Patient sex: M
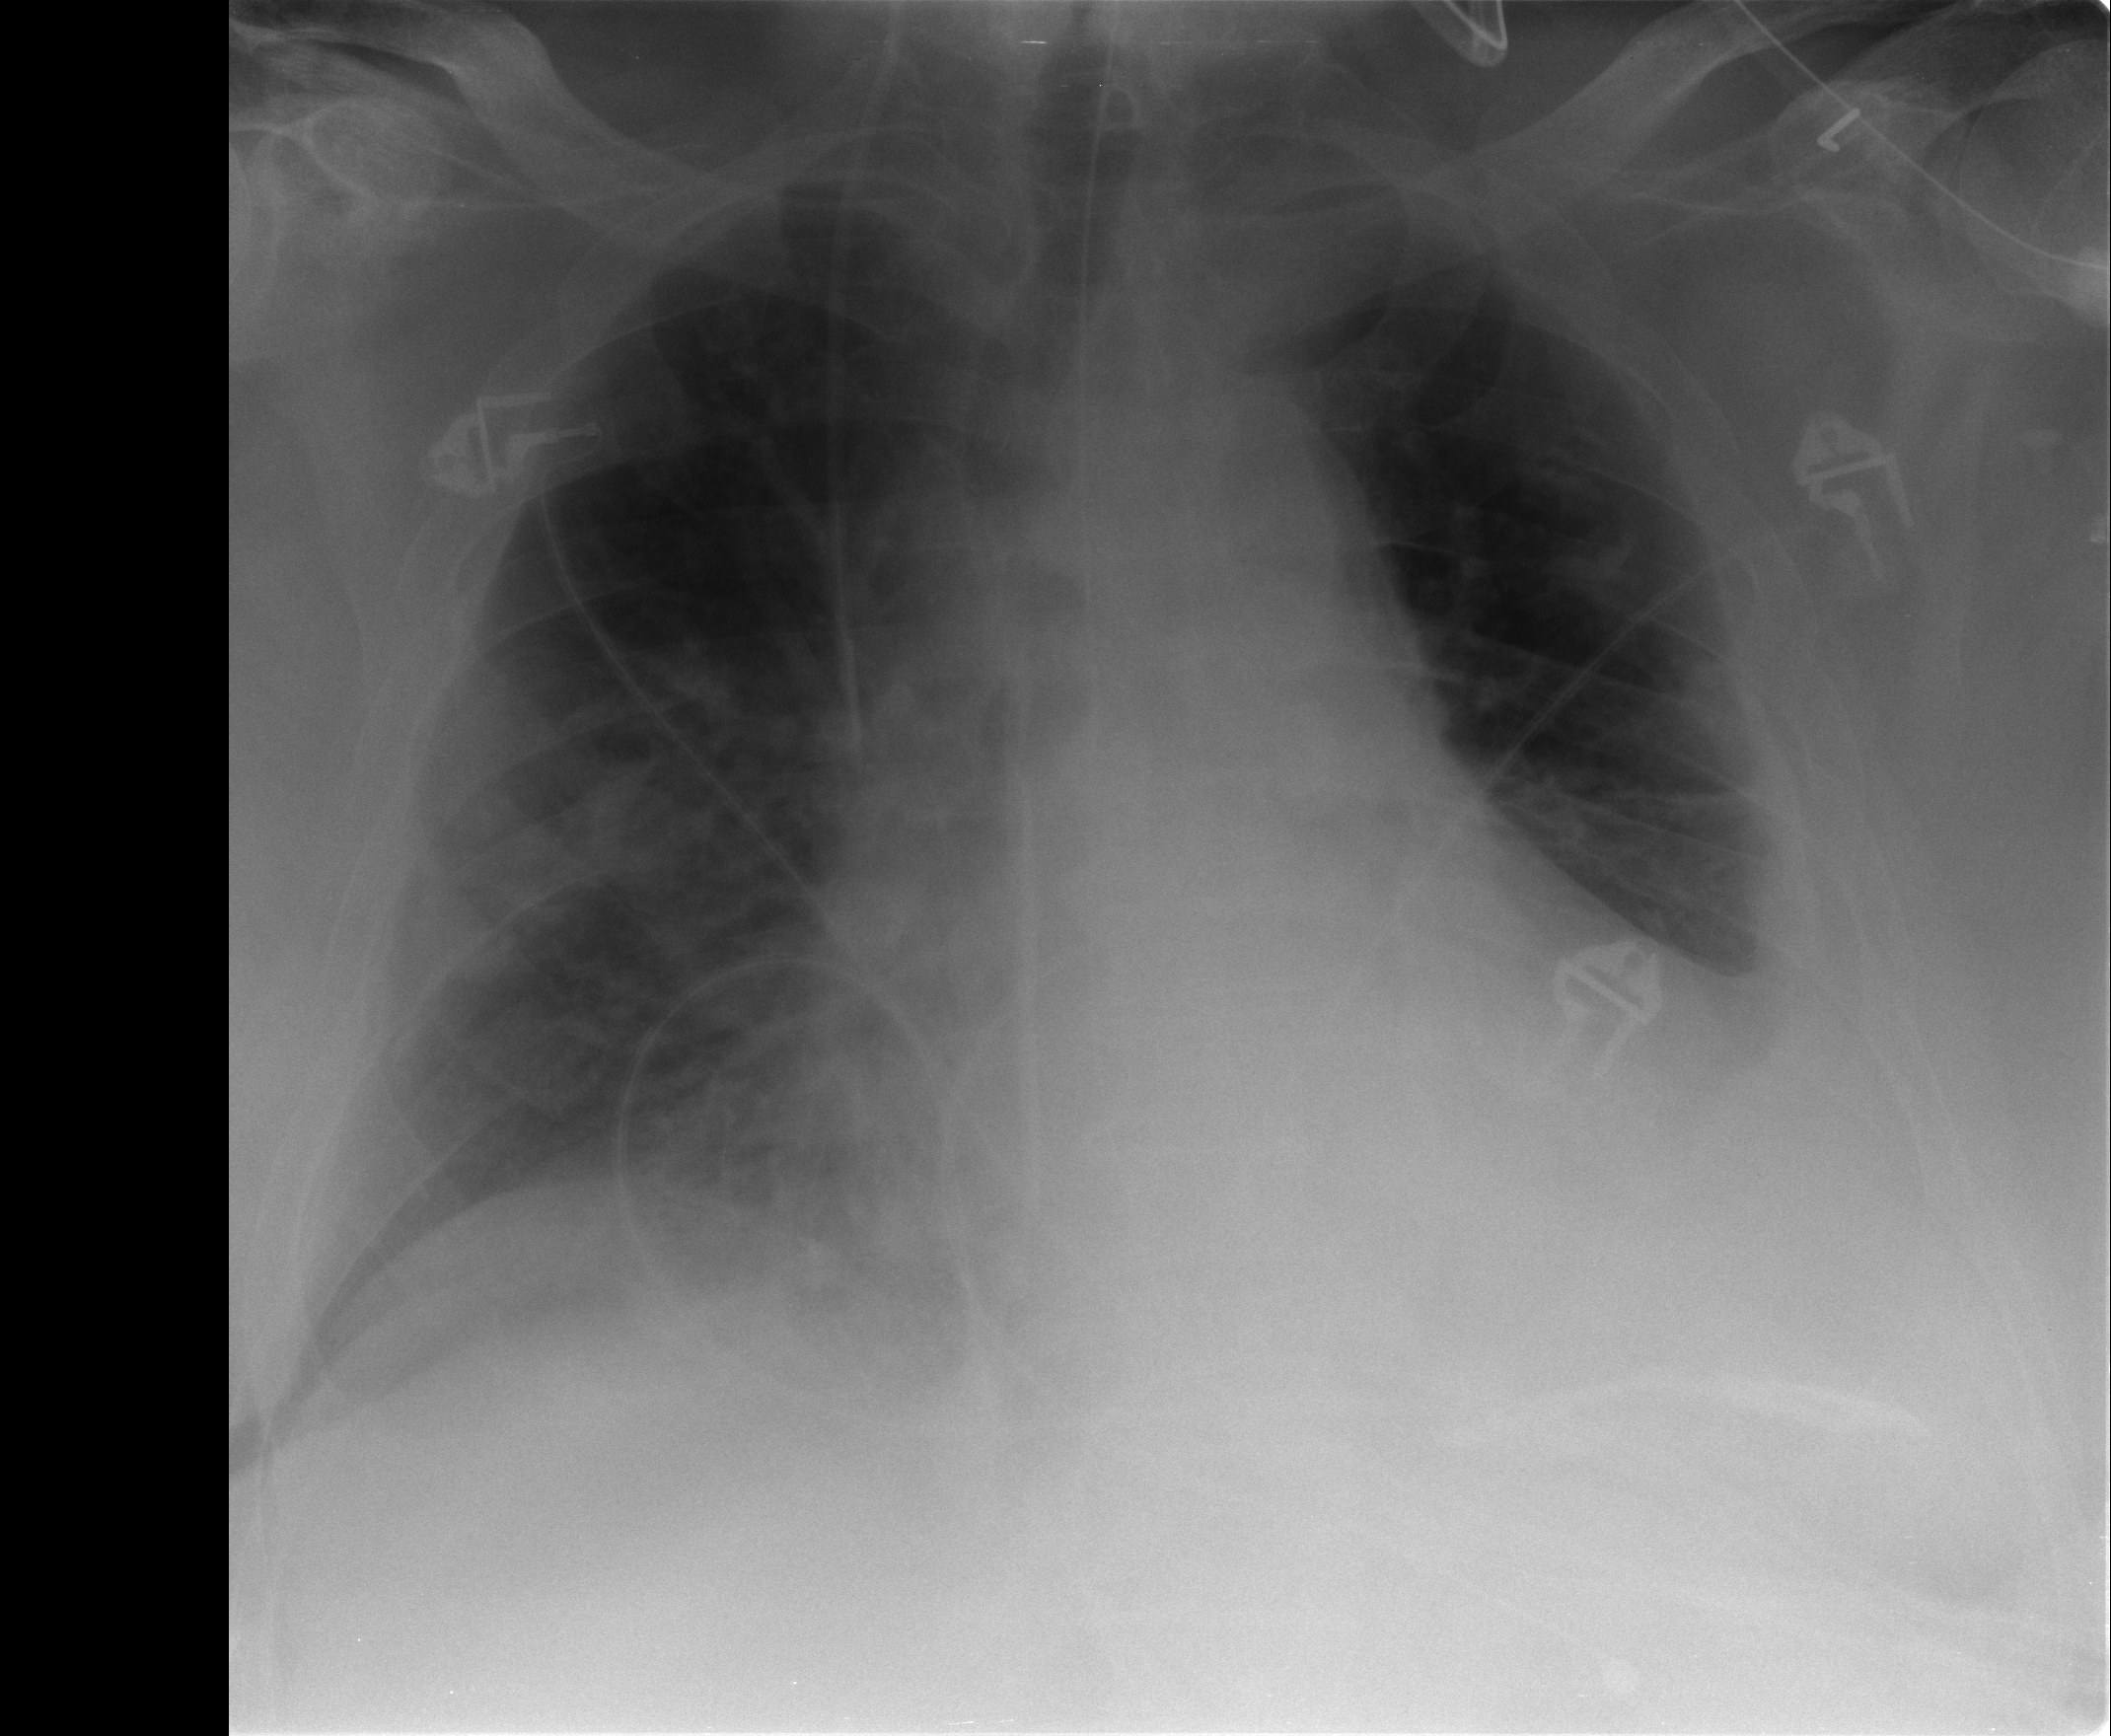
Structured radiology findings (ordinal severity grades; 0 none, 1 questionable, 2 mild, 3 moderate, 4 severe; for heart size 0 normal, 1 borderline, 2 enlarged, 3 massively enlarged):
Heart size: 2
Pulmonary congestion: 0
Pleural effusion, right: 2
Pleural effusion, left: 2
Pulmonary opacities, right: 2
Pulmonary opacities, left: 0
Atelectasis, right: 2
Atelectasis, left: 2